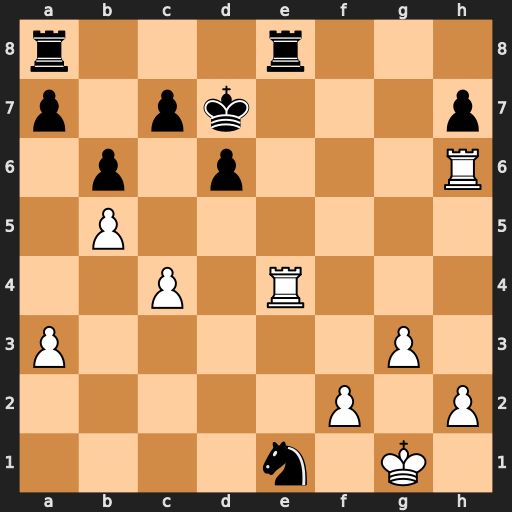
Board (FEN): r3r3/p1pk3p/1p1p3R/1P6/2P1R3/P5P1/5P1P/4n1K1
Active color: w
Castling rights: -
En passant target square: -
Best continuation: Rxh7+ Kd8 Rxe8+